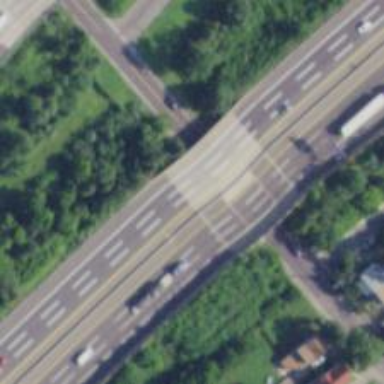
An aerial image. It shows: Motorway bridge crossing urban freeway/expressway.